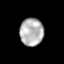
Tissue: prostate
Cell type: T cells
Senescence score: 0.2347
Nuclear area (px): 642
Mean DAPI intensity: 178.653